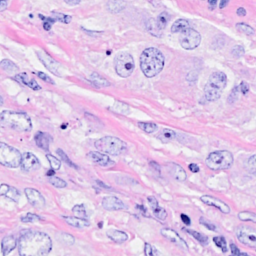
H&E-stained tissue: Breast